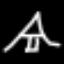
Label: The Eiffel Tower